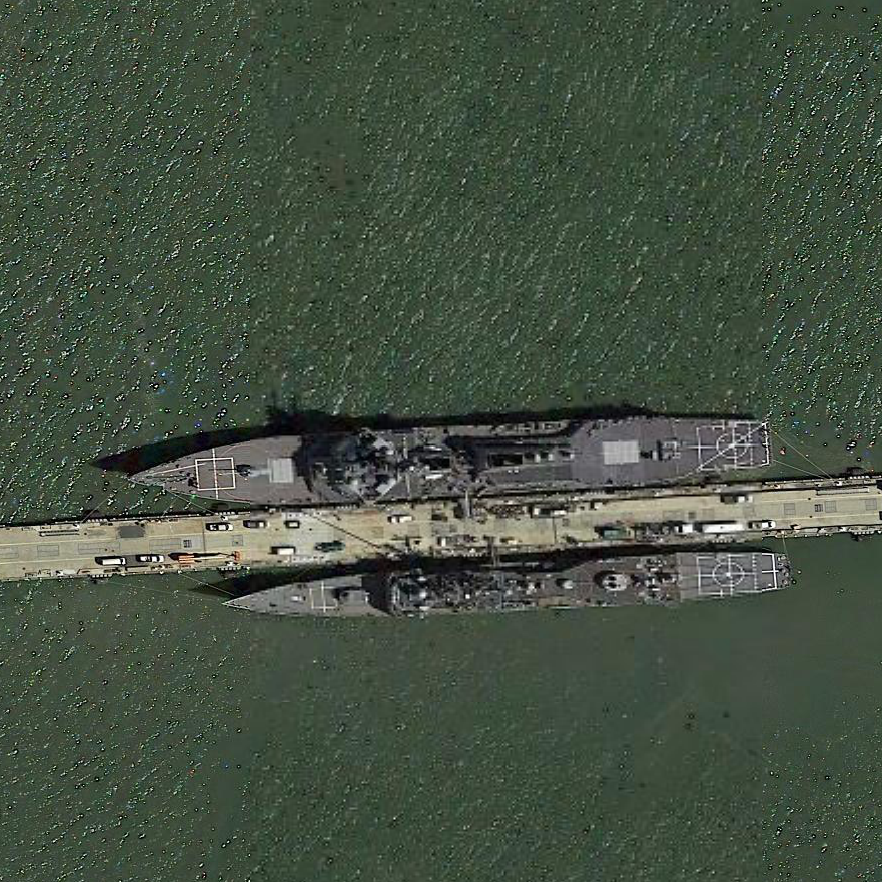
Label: destroyer